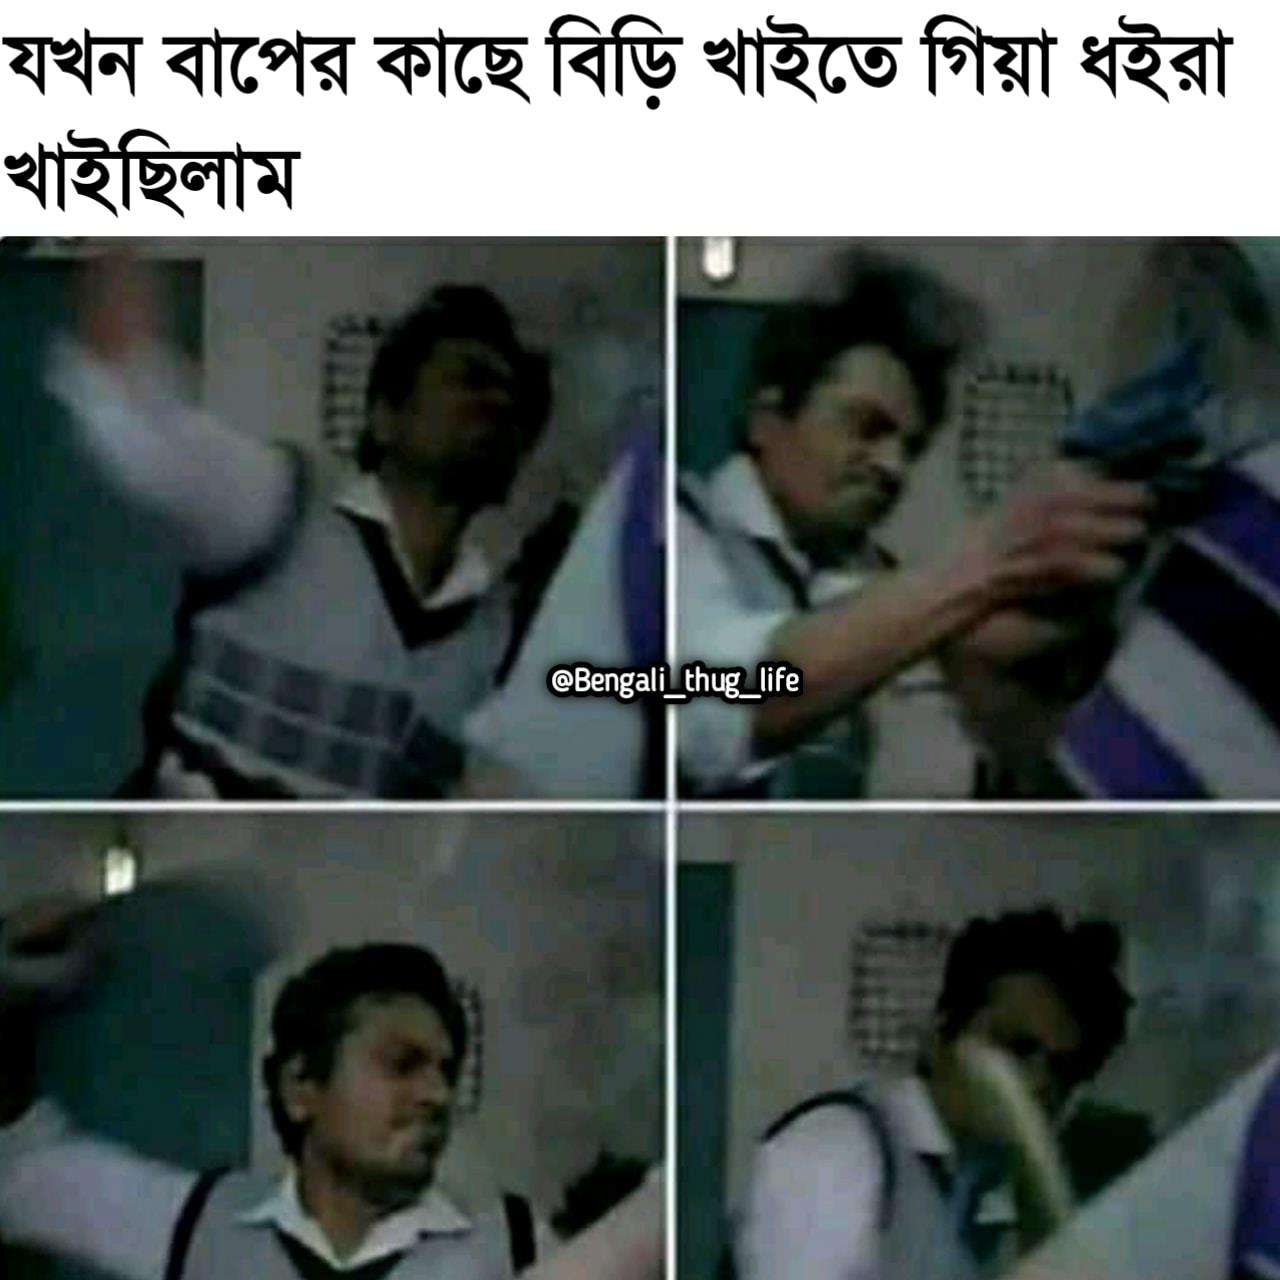
Text: যখন বাপের কাছে বিড়ি খাইতে গিয়া ধইরা খাইছিলাম
Label: Non Hate